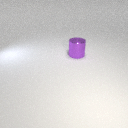
large purple metal cylinder